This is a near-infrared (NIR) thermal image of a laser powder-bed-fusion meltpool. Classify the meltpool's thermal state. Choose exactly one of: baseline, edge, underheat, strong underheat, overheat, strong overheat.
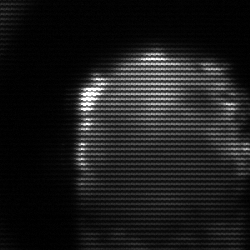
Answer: baseline